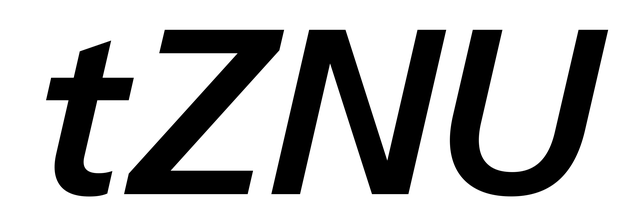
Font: InstrumentSans-Italic_SemiBold_Italic